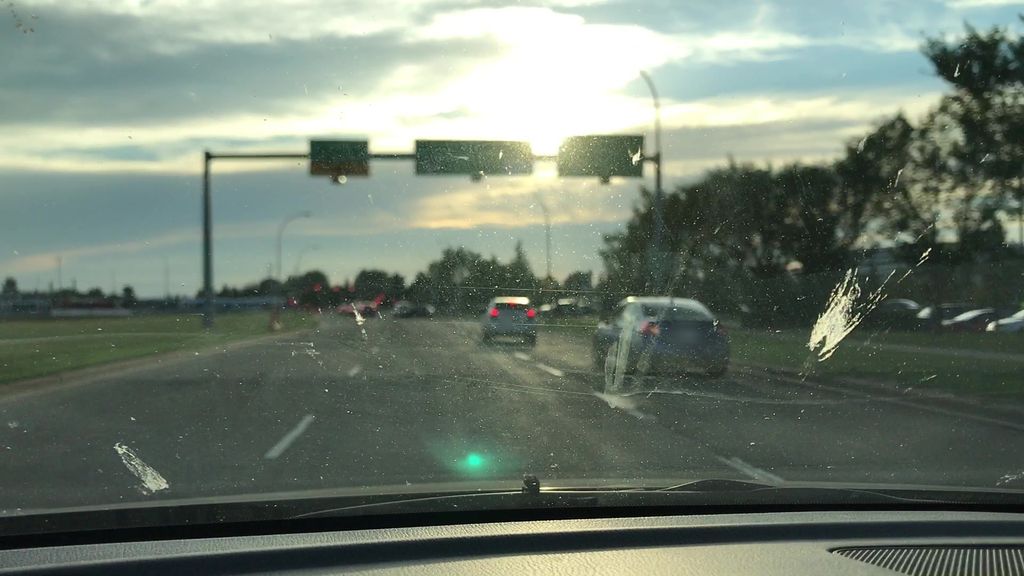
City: edmonton